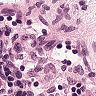
Metastatic tissue present: no